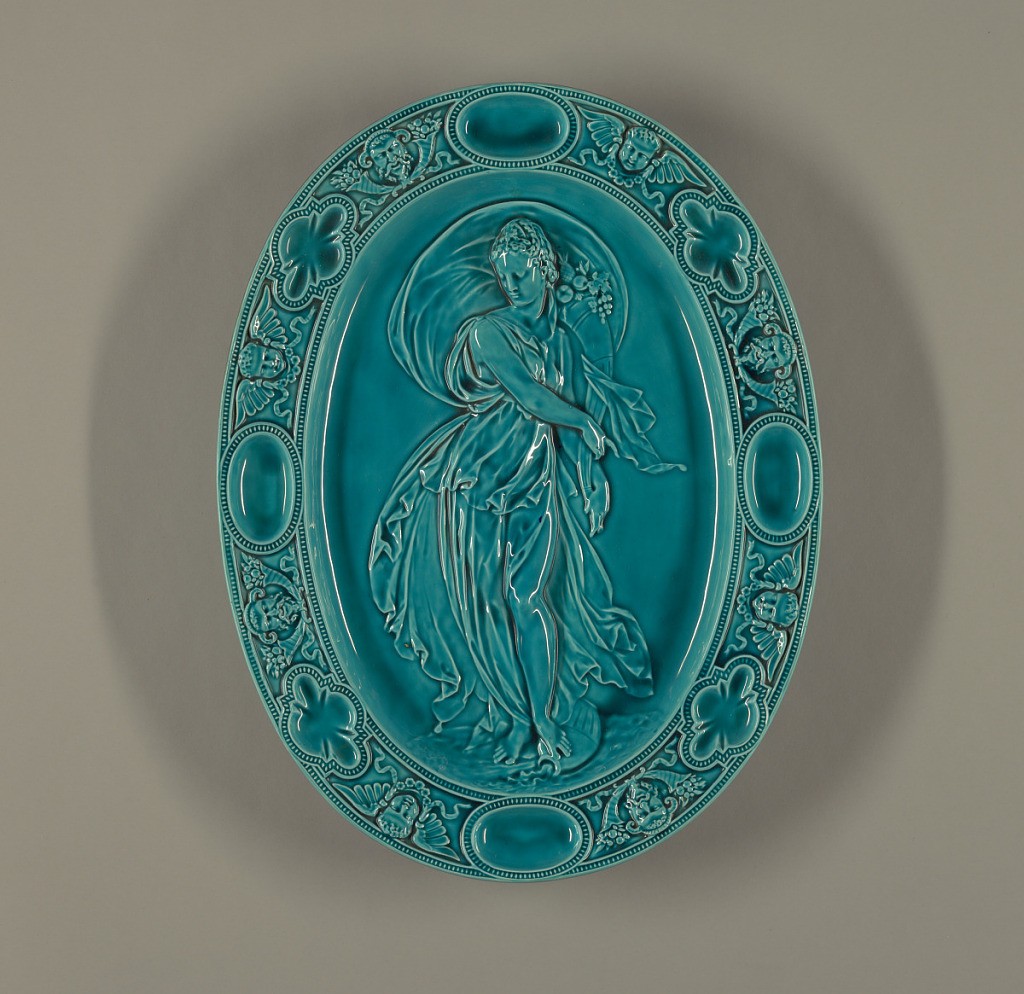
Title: Platter
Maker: Mintons
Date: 1874
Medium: Molded and glazed earthenware
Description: Oval, glazed obverse and reverse, with transparent turquoise lead glaze. Molded with relief border of satyrs' masks, winged putto heads, oval wells and quatrefoil wells, all arranged in repeat sequence within rim of platter. Plain cavetto. Central area molded with large high relief female figure in flowing garments, with foot on water jug.